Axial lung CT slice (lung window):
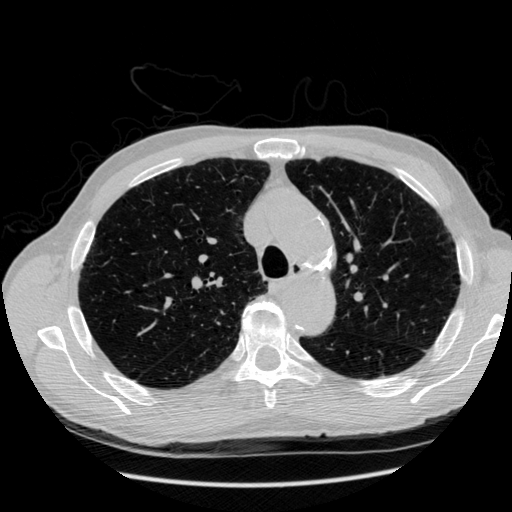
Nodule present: no